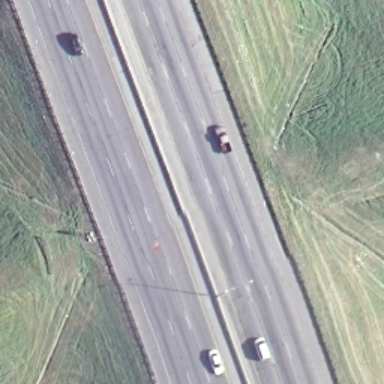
There are two straight freeways closed to each other and some plants beside the roads .